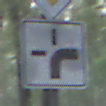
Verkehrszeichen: VerlaufVorfahrtsstrasse3
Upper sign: Vorfahrtsstrasse
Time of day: SunriseSunset
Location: Outdoor (Nature)
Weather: NotSpecified
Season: Autumn
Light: Natural